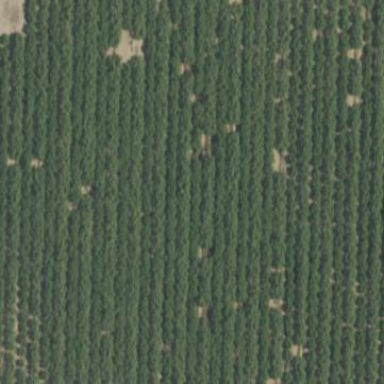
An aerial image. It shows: Orchard.